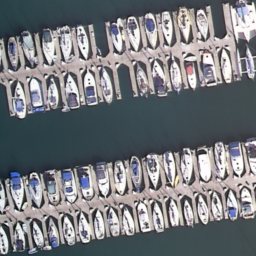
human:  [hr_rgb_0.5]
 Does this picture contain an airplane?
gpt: no

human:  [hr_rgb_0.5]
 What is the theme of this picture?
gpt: harbor

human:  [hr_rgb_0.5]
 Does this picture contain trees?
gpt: no

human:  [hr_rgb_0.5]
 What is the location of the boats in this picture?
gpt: up and bottom